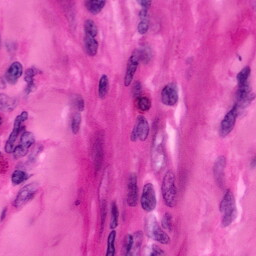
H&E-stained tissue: Pancreatic